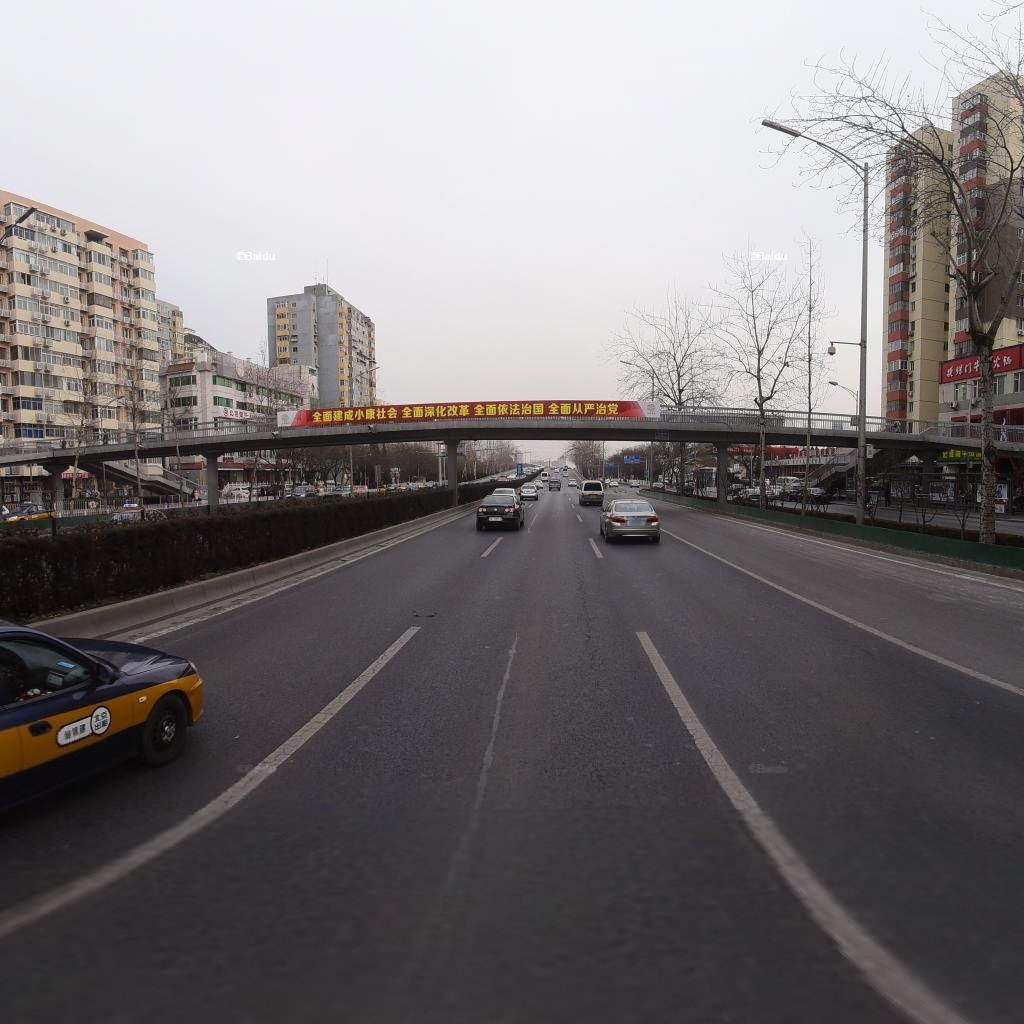
Region: Haidian
Road damage annotations: longitudinal patch, longitudinal crack